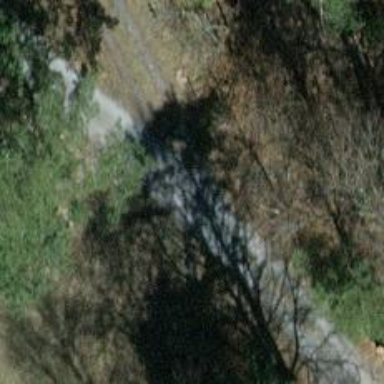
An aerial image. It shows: Asphalt track with grade 1 tracktype.